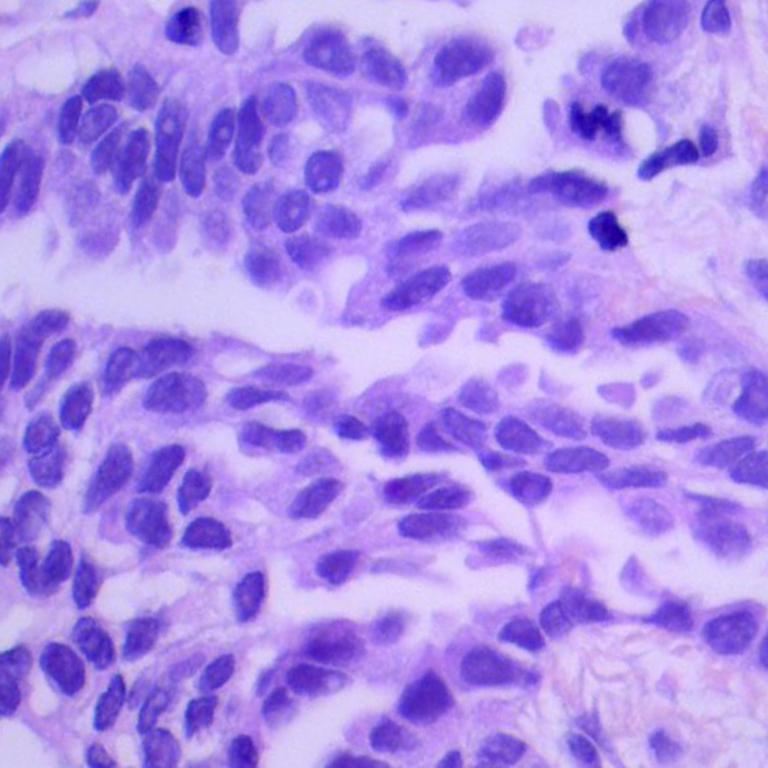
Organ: lung
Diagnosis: adenocarcinomas